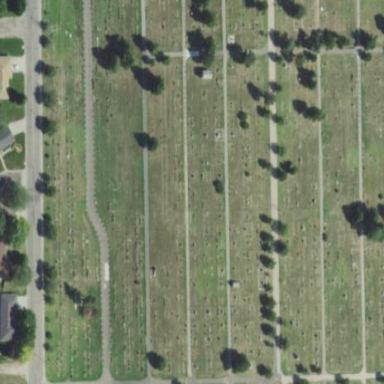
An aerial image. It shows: Cemetery.